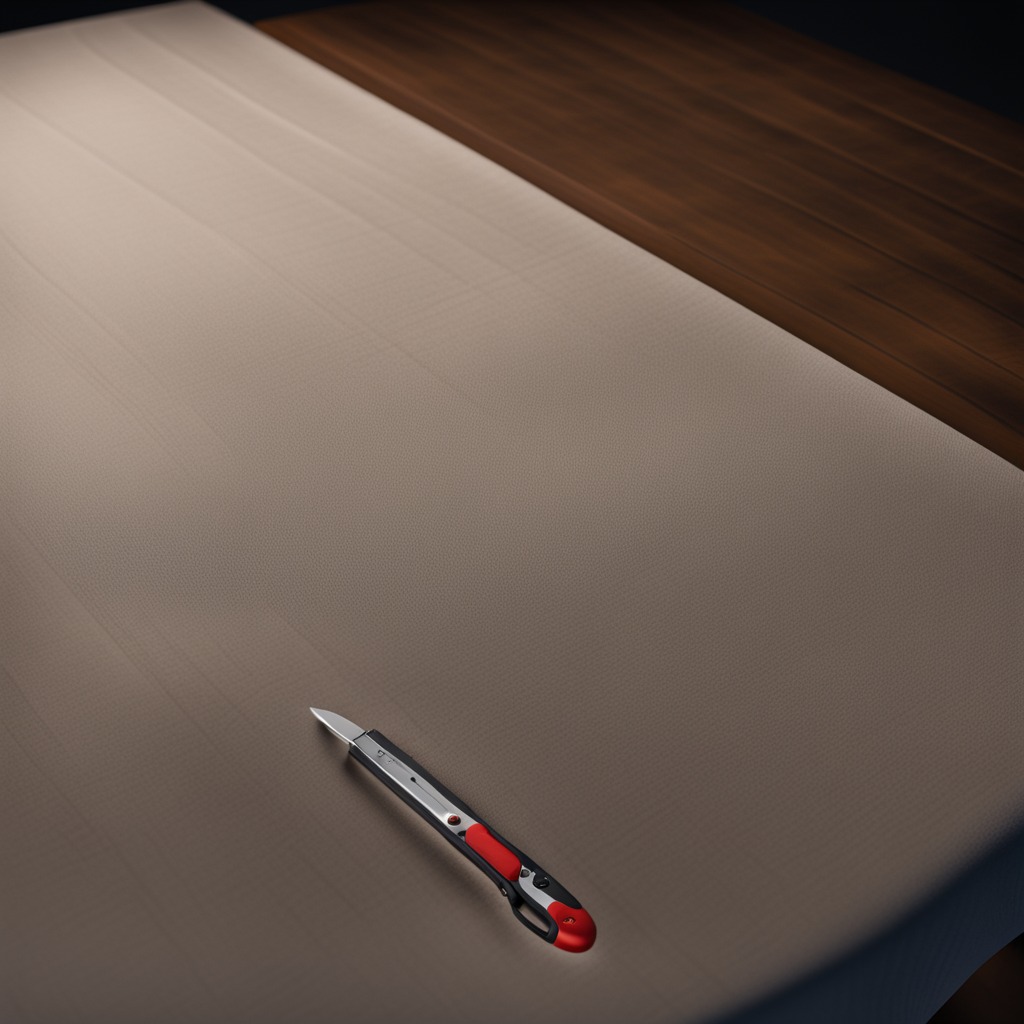
A utility knife is lying on a wooden table inside a workshop at night.